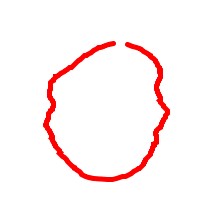
Shape: circle